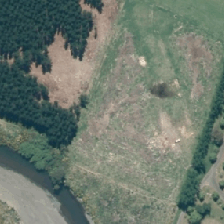
Land cover: harvested_forest